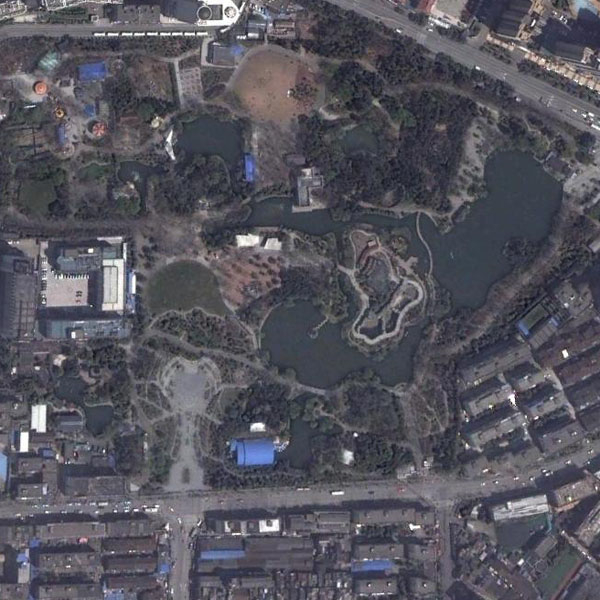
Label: Park